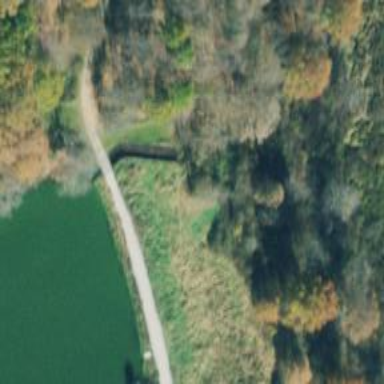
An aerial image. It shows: Dam along waterway.